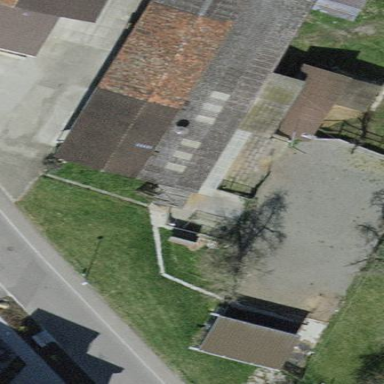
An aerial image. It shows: Stable building.